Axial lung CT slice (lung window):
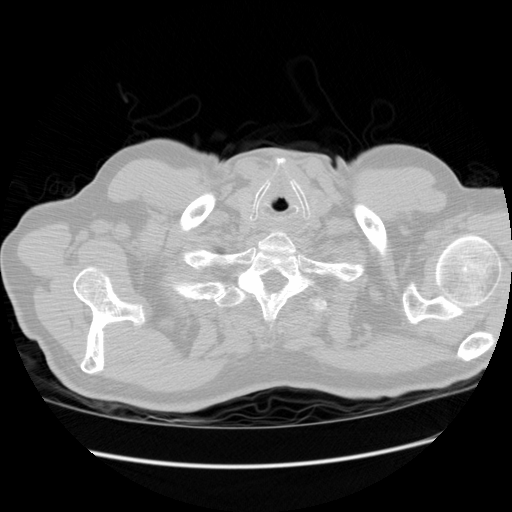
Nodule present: no